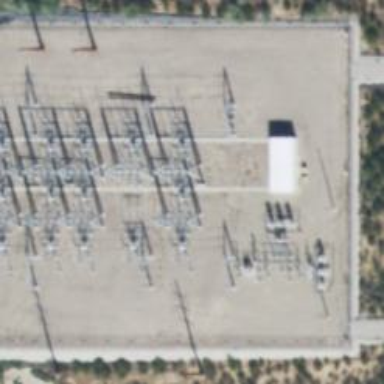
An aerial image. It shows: Switch used for power control.